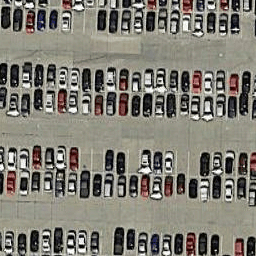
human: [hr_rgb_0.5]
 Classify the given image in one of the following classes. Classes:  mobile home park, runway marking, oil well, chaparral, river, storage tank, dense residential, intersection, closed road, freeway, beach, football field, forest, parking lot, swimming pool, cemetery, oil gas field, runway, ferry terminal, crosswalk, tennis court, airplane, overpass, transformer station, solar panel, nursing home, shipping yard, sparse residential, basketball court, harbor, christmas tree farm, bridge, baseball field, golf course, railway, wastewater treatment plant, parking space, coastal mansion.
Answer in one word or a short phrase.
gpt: parking lot